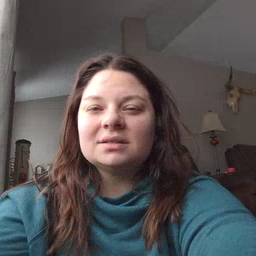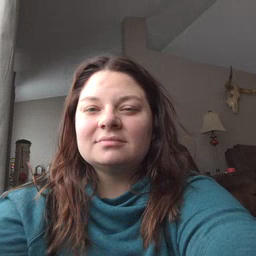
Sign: face